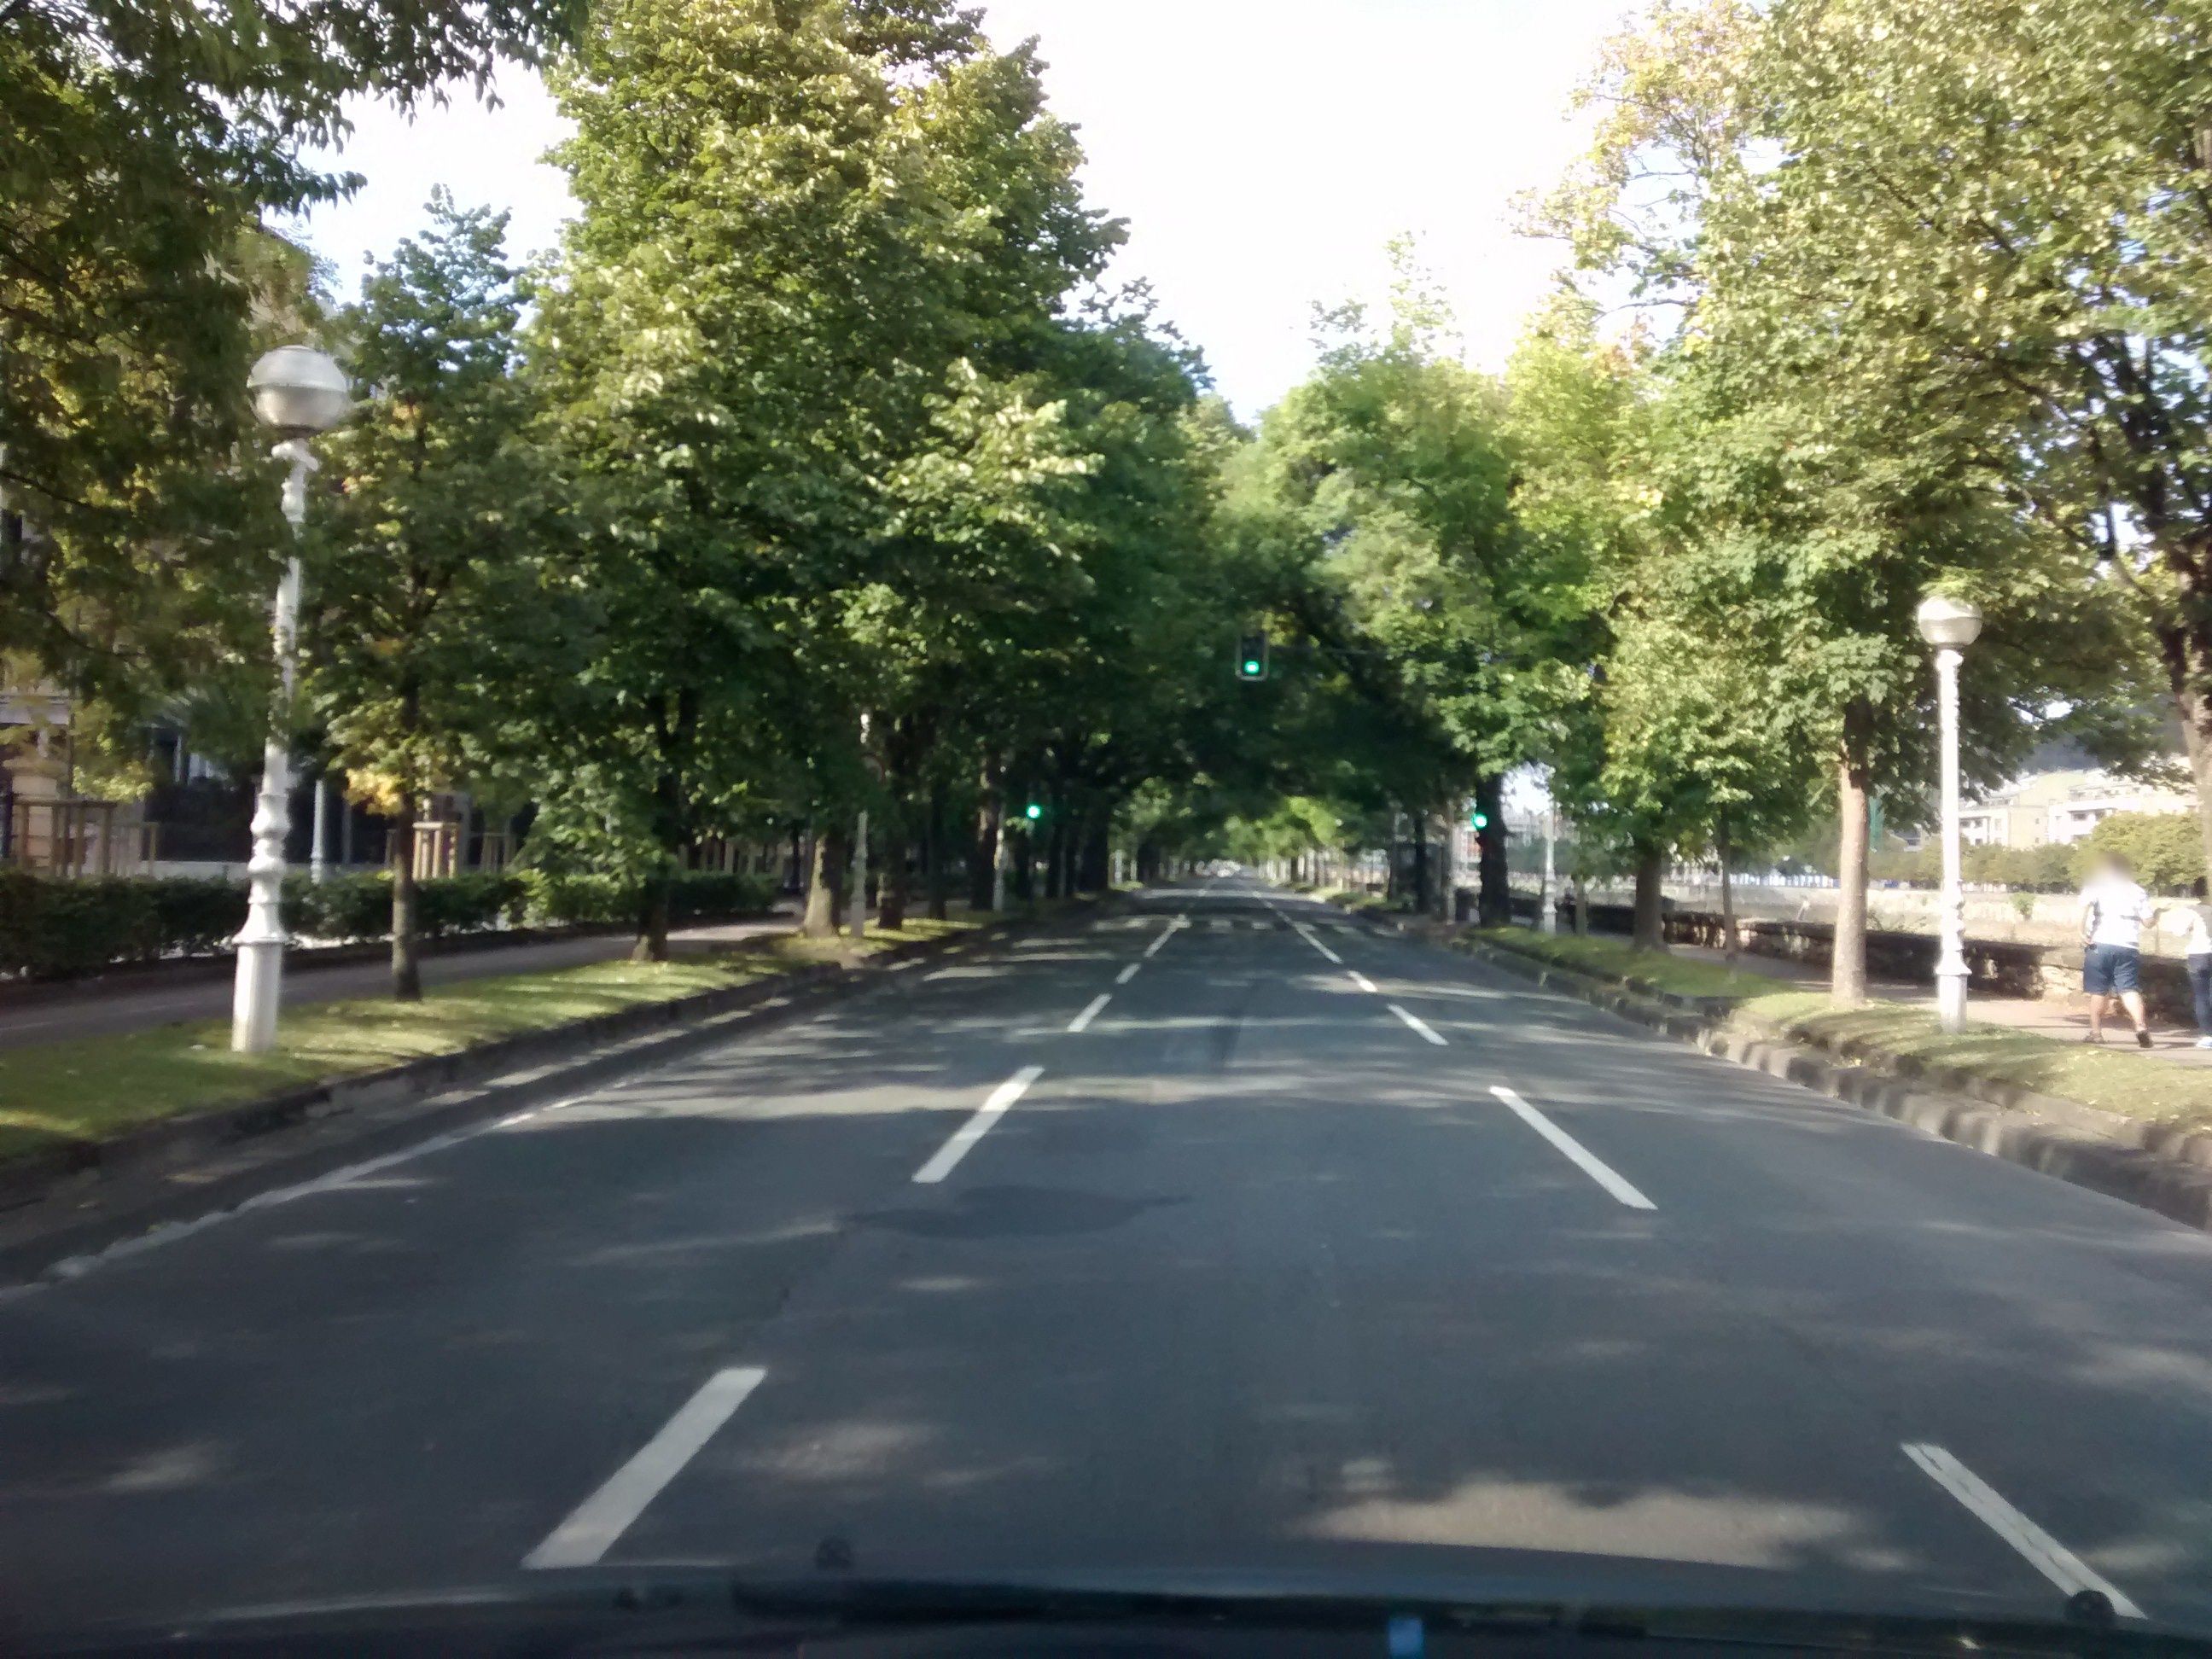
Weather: clear
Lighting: day
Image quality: good
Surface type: driving surface
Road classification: secondary
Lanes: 3
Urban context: urban centre
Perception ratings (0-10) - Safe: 9.37, Lively: 9.11, Beautiful: 9.71, Boring: 2.97, Depressing: 1.9, Wealthy: 8.91